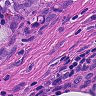
Metastatic tissue present: yes